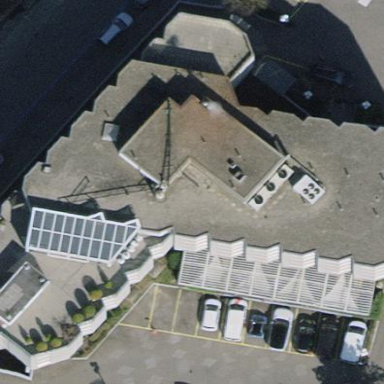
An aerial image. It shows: Hotel building with flat roof.